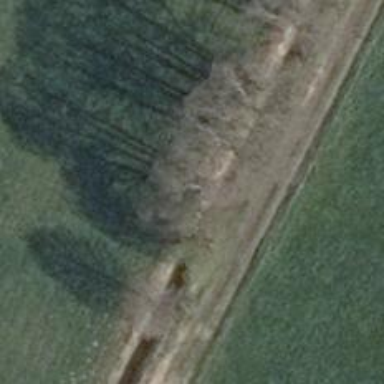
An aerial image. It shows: Row of trees in natural setting.